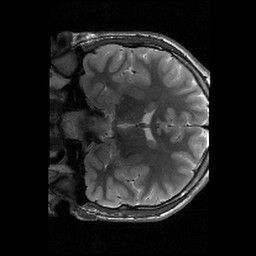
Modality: T2w
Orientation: coronal
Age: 22
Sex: male
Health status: healthy
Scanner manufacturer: siemens
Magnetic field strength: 3 T
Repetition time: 6 s
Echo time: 0.064 s